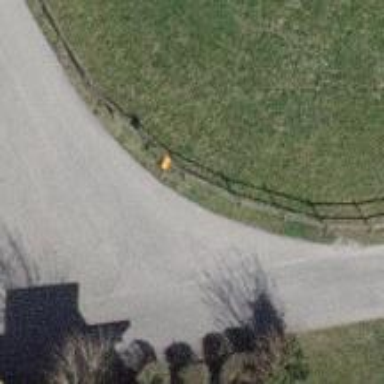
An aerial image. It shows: Pole with roof-covered pipeline marker.